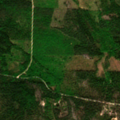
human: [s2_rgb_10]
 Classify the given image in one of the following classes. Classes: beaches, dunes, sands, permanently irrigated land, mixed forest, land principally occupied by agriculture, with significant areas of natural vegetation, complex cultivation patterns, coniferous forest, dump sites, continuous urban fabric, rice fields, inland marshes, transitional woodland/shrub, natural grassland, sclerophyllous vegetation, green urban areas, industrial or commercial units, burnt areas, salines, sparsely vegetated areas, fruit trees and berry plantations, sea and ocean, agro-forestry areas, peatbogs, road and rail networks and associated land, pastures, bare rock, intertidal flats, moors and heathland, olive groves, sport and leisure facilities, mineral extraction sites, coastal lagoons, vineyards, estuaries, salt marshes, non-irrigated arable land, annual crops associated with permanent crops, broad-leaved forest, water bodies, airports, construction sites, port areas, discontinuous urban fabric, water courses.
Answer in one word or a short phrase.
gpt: coniferous forest, mixed forest, transitional woodland/shrub